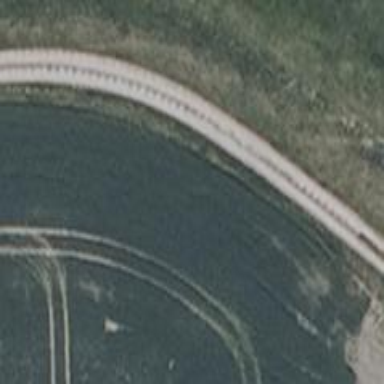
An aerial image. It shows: Concrete track with grade4 tracktype.